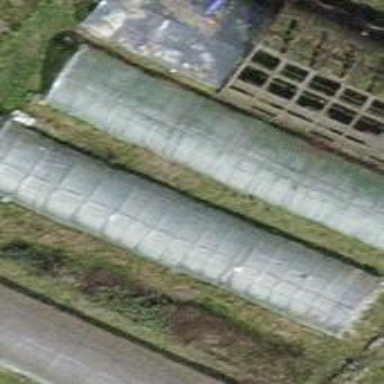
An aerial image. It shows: Greenhouse used for horticulture.